Question: I tried to keep a sub view in the corner of a UIViewController by using auto-layout (Horizontal Space, and Vertical Space), but always causes error of missing constraints (like view need constrains for Width, Height). Could you explain me why?

Note: I am using XCode 5, iOS7
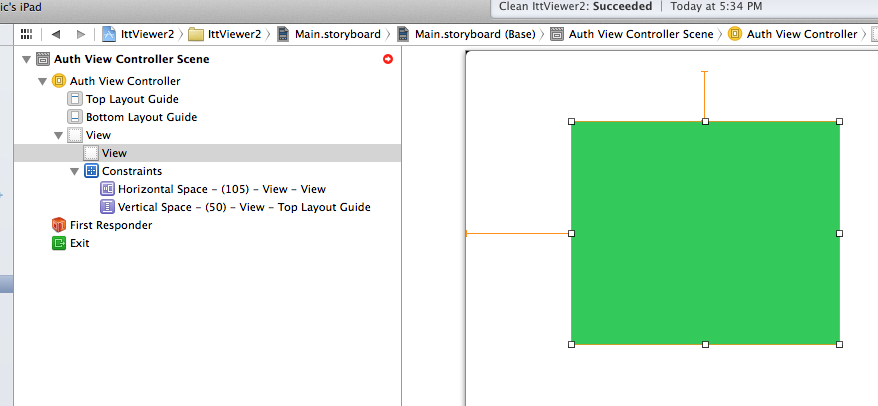
Answer: When you select the green box you will need to place more constraints on it. You already have the left and upper constraints. However, you still need to make constraints for the width and the height. At the bottom of the storyboard view where you selected the constraints you have, you will find another choice in that menu that says height and width. Select them as well and you should be fine. Views need at least four constraints so they know where to go!